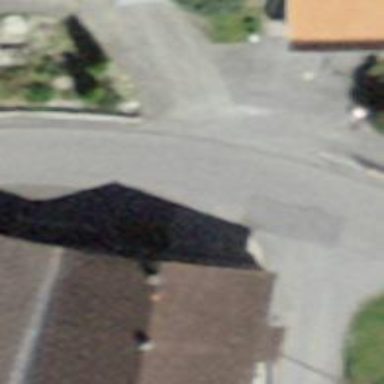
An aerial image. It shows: Residential road with asphalt surface and no sidewalks.